Question: I'm tring to create a generic foreign key and reuse it multiple time inside the same model
The problem is that when I load the admin interface I got the 2 Inline fields that display the same data.
I tried to use an fk_name passing the related_name defined in the model but without luck
Here is the code any help is appreciate
# model.py:
'''
class TranslatedCharField(models.Model):
content_type = models.ForeignKey(ContentType)
object_id = models.PositiveIntegerField()
content_object = generic.GenericForeignKey()
class Meta:
unique_together = ('object_id', 'lang')
lang = models.CharField(max_length=255, choices=LANGUAGES)
text = models.CharField(max_length=255)
class Evento(models.Model):
slug = generic.GenericRelation(TranslatedCharField, related_name="slug")
titolo = generic.GenericRelation(TranslatedCharField, related_name="title")
'''
# admin.py:
'''
class TranslatedSlugInline(generic.GenericTabularInline):
extra = 0
model = TranslatedCharField
verbose_name = "Slug"
verbose_name_plural = "Slug"
class TranslatedTitoloInline(generic.GenericTabularInline):
extra = 1
model = TranslatedCharField
verbose_name = "Titolo"
verbose_name_plural = "Titolo"
class EventoAdmin(admin.ModelAdmin):
inlines = [
TranslatedSlugInline,
TranslatedTitoloInline,
]
admin.site.register(Evento, EventoAdmin)
'''
this is the result:

as you can see the list of TranslatedCharField is duplicated for the 2 relations
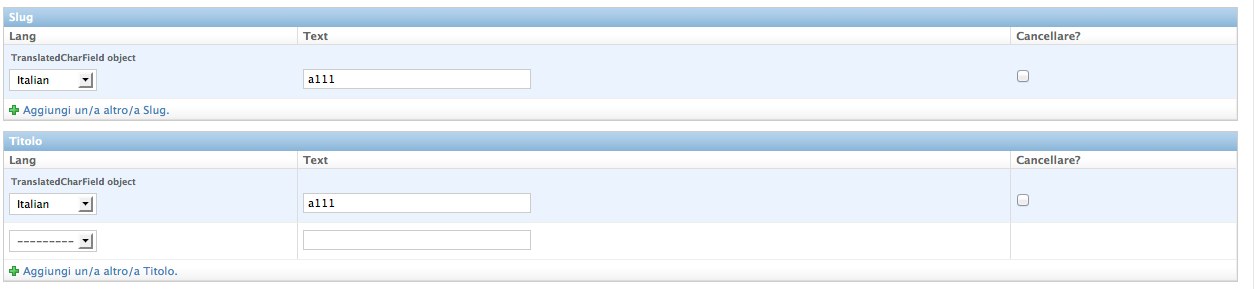
Answer: ok I'd reviewed the things a but and the result is the follow:
'''
class TranslatedCharField(models.Model):
content_type = models.ForeignKey(ContentType)
object_id = models.PositiveIntegerField()
content_object = generic.GenericForeignKey()
relation_field = models.CharField(max_length=255)
class Meta:
unique_together = ('object_id', 'lang', 'relation_field')
lang = models.CharField(verbose_name="lingua", max_length=255, choices=LANGUAGES)
text = models.CharField(verbose_name="testo", max_length=255)
def translatedFieldInlineAdminFormFactory(relation_field, translatemodel):
class TranslatedFieldInlineAdminForm(forms.ModelForm):
class Meta:
model = translatemodel
def clean(self):
self.cleaned_data["relation_field"] = relation_field
return self.cleaned_data
class TranslatedTabularInline(generic.GenericTabularInline):
def __init__(self, *args, **kwargs):
super(TranslatedTabularInline, self).__init__(*args, **kwargs)
self.form = translatedFieldInlineAdminFormFactory(self._relation_field_filter, self.model)
extra = 1
max_num = len(LANGUAGES)
exclude = ('relation_field',)
model = None
_relation_field_filter = None
return TranslatedFieldInlineAdminForm
'''
In this way when I need multiple TranslatedCharField I do the following
on the admin:
'''
class TranslatedSlugInline(TranslatedTabularInline):
model = TranslatedCharField
_relation_field_filter = "slug_event_portal"
verbose_name = "Slug"
verbose_name_plural = "Slug"
class TranslatedSlugInline(TranslatedTabularInline):
model = TranslatedCharField
_relation_field_filter = "slug2_event_portal"
verbose_name = "Slug2"
verbose_name_plural = "Slug2"
'''
thanks to the clean method a specific _relation_field_filter is used for each inline
this allow me at least to save them distinguished and retrive them useing the custom queryset
I'm still working on the Model of the Evento to retrive the specific set of values instead the whole related fields but I think I'm not too far now